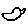
Label: bird